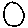
Label: moon